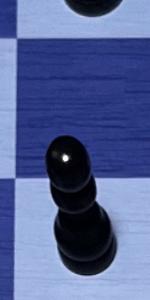
Label: Pawn_Black